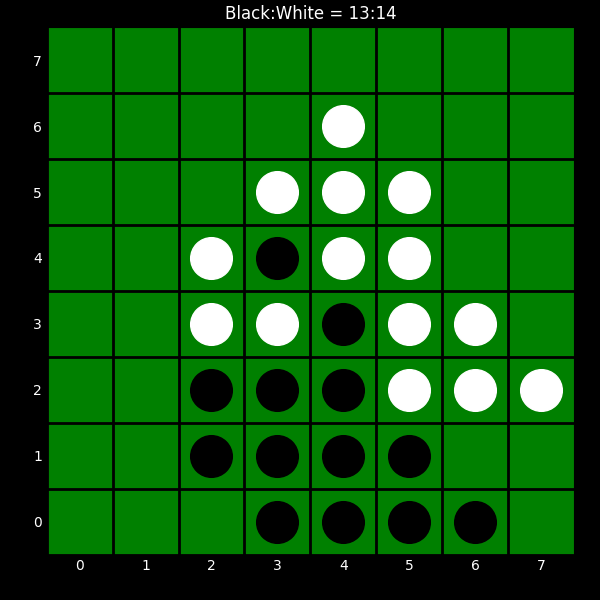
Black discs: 13
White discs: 14